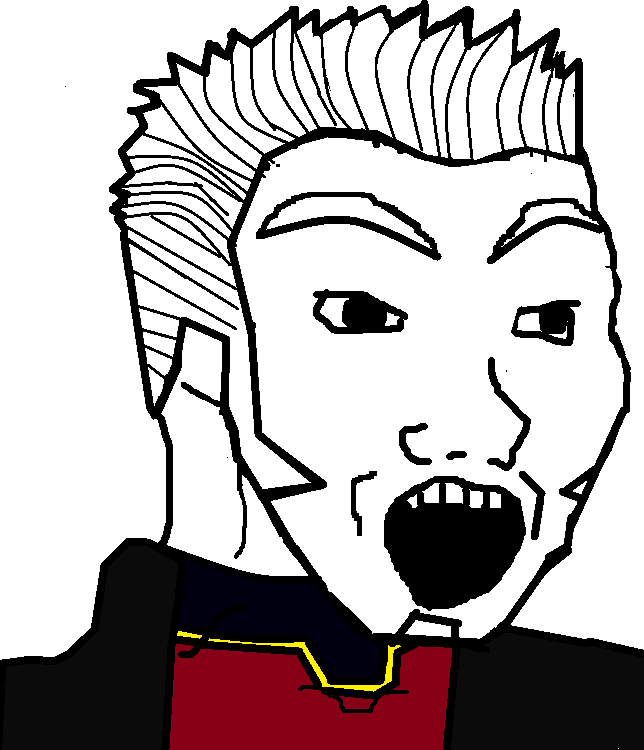
Label: 5_Soyjak